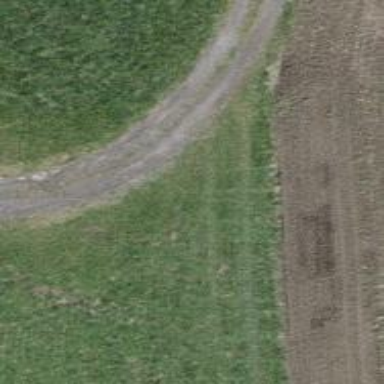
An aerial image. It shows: Gravel track road.